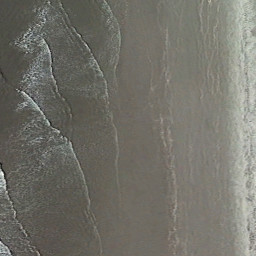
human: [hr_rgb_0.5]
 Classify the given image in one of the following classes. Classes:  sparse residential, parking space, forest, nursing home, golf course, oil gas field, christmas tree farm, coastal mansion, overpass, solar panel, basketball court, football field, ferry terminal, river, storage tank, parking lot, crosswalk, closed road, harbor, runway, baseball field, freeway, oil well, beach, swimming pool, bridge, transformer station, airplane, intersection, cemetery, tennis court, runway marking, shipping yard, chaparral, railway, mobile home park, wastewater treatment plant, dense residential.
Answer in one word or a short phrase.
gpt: beach